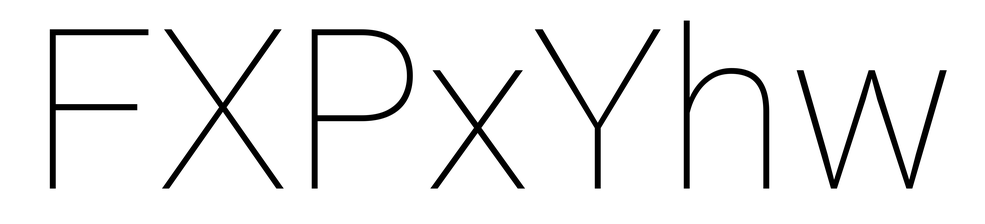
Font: Roboto_Thin